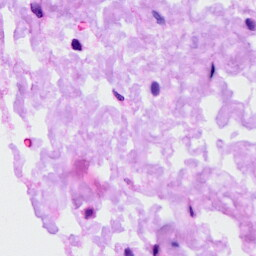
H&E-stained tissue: Ovarian